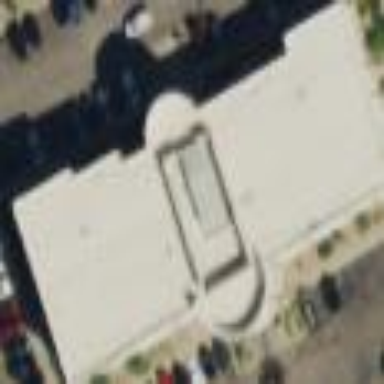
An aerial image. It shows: Office building.